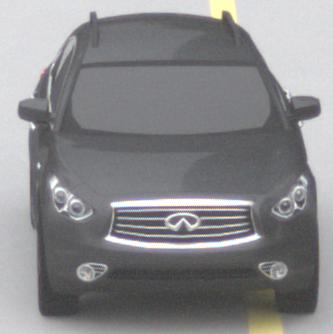
Make: Infiniti
Model: FX 37
Detailed model: FX (S51)
Model produced from: 2012/07
Model produced until: 2013/10
Doors: 5
Color: gray
Road condition: dry road
Daytime: morning or afternoon
Contrast: low contrast